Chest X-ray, AP view. Patient: 43 years old, sex F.
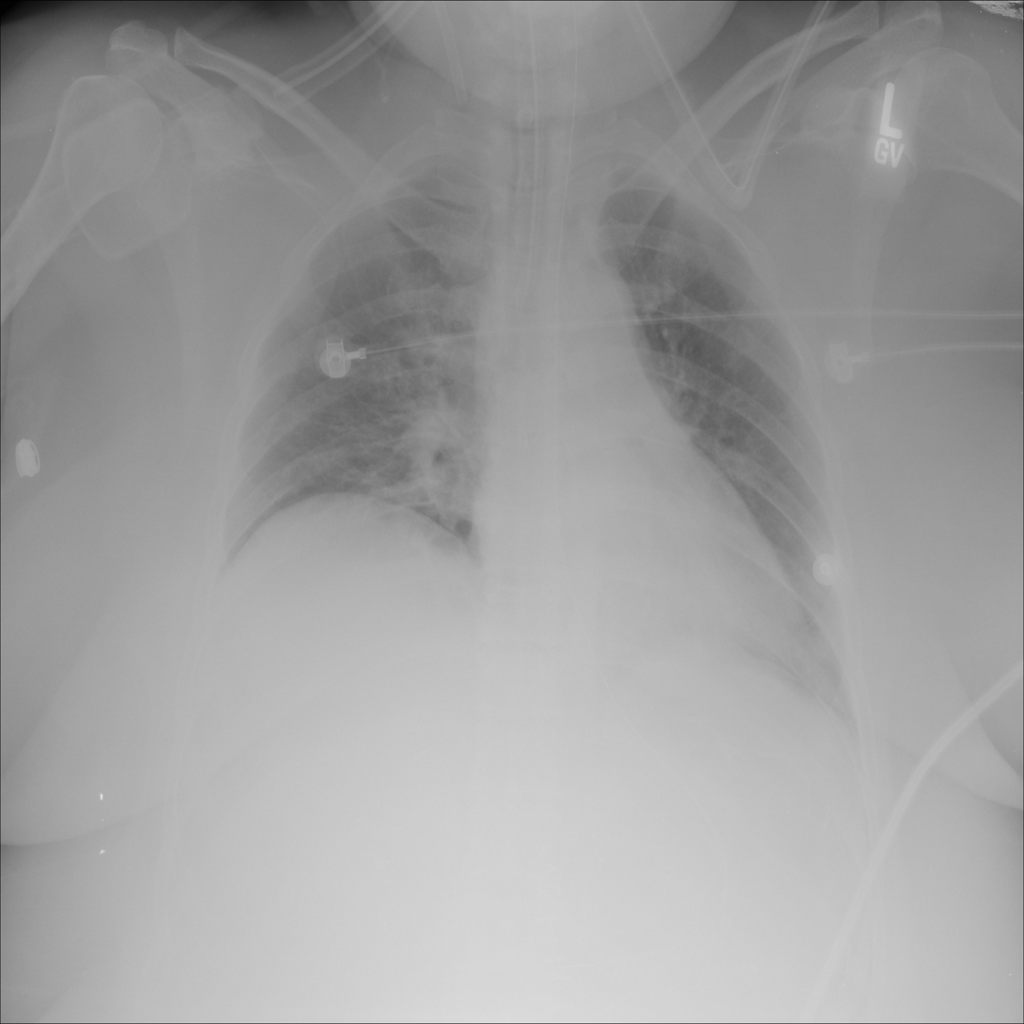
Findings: Atelectasis